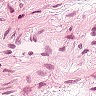
Metastatic tissue present: no